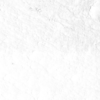
Label: not_dusty